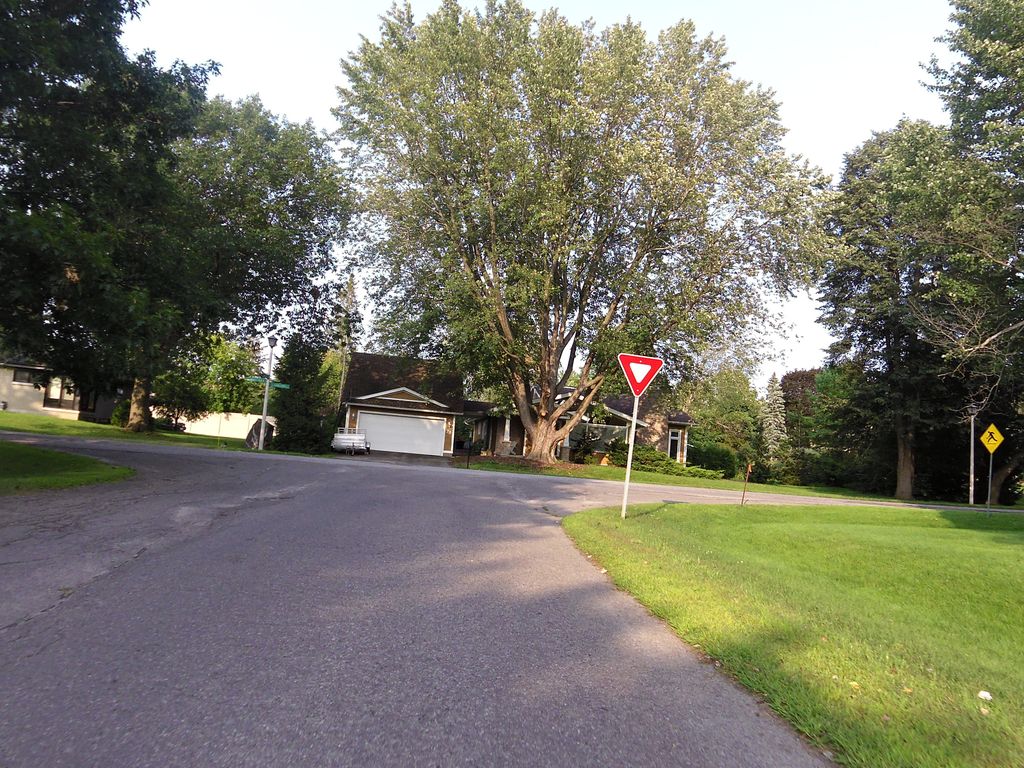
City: ottawa-gatineau